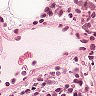
Metastatic tissue present: no